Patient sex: M
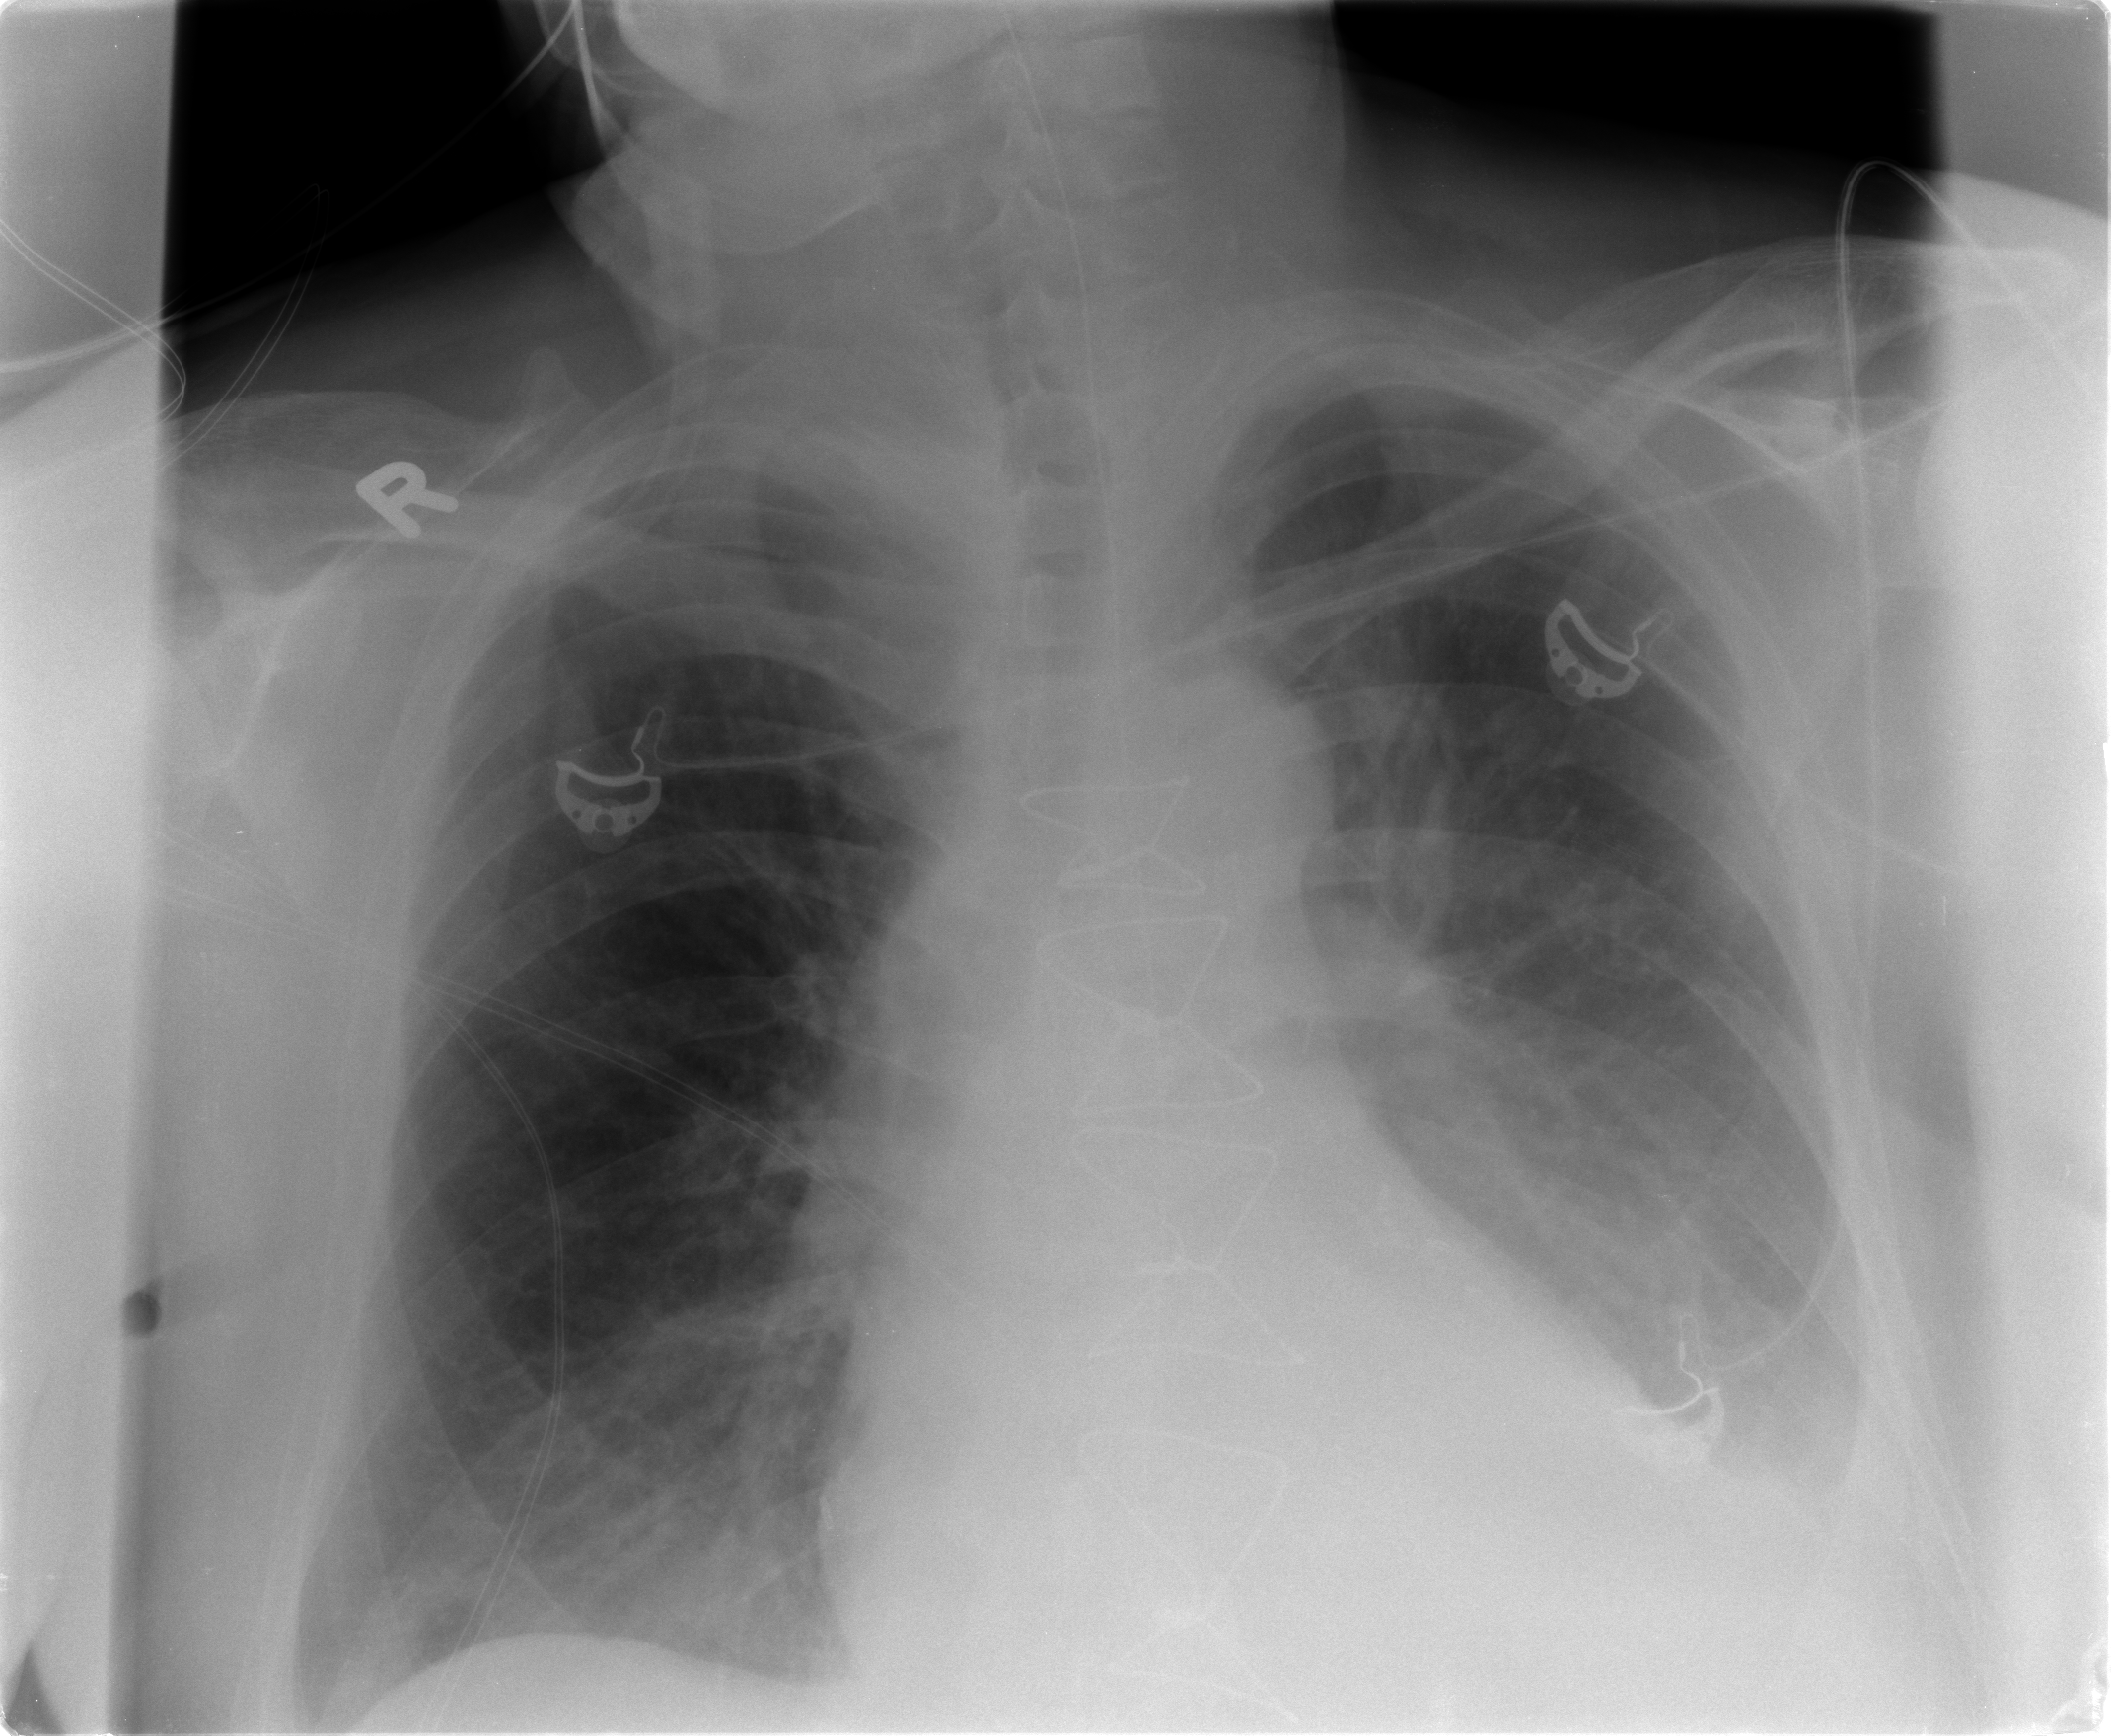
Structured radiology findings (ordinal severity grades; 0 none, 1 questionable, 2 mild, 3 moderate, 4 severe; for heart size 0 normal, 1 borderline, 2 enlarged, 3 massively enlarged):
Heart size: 0
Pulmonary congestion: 2
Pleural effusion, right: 1
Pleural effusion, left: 2
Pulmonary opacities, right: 1
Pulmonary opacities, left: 1
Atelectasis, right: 2
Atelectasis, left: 2